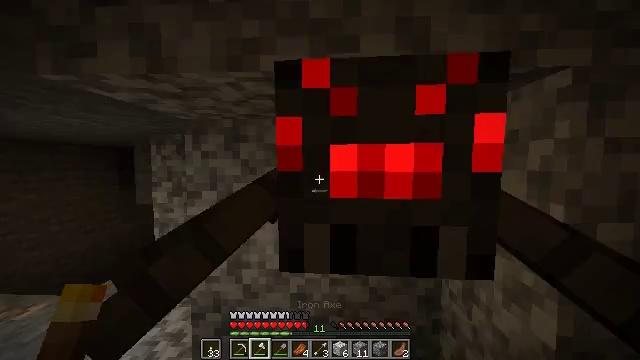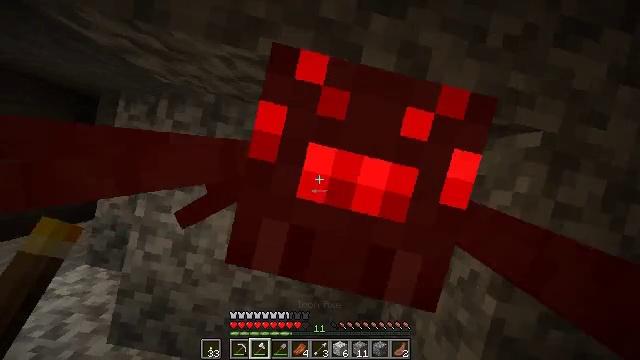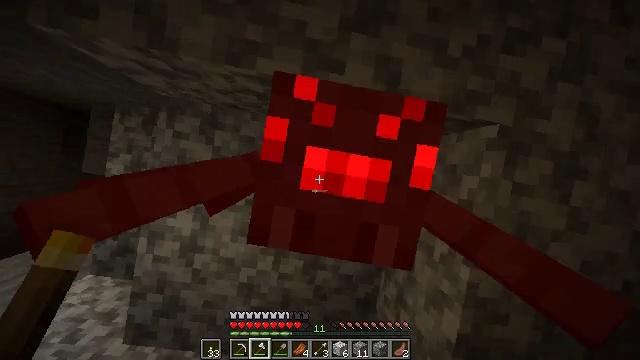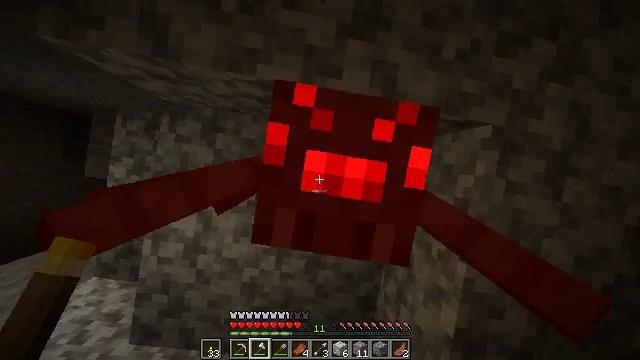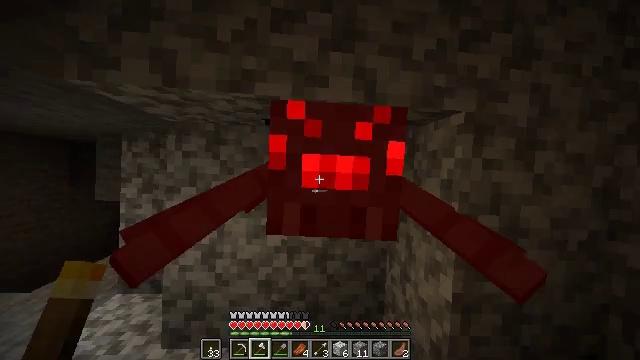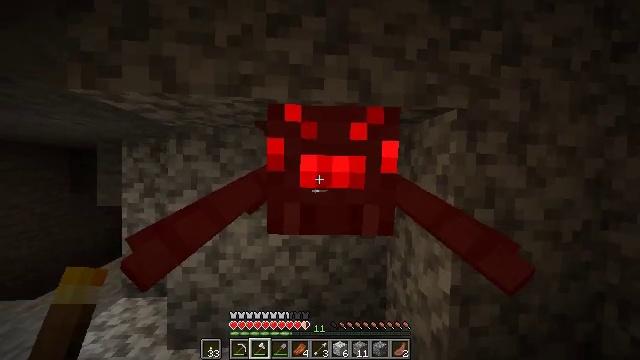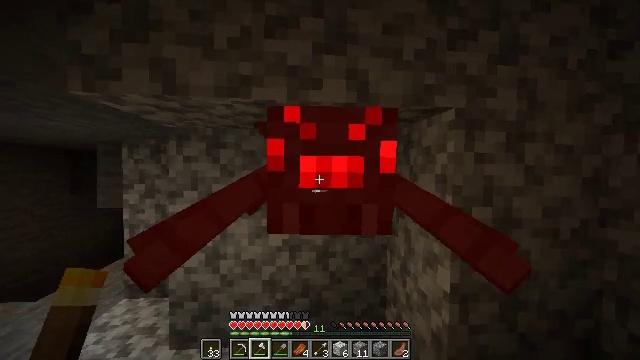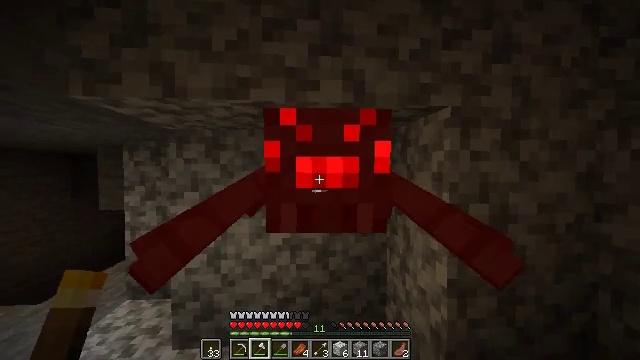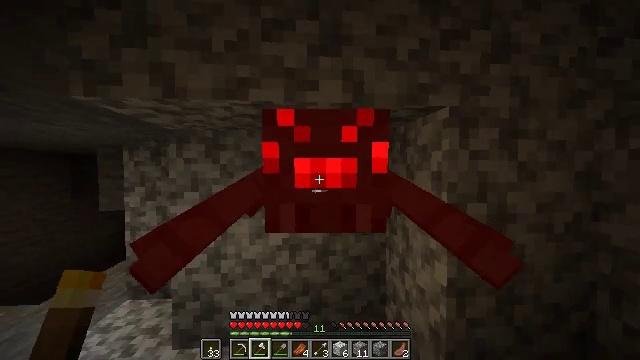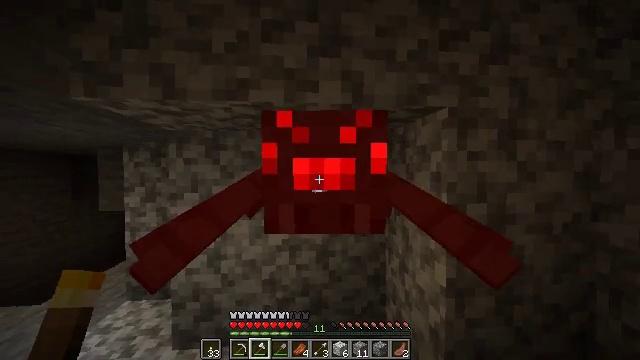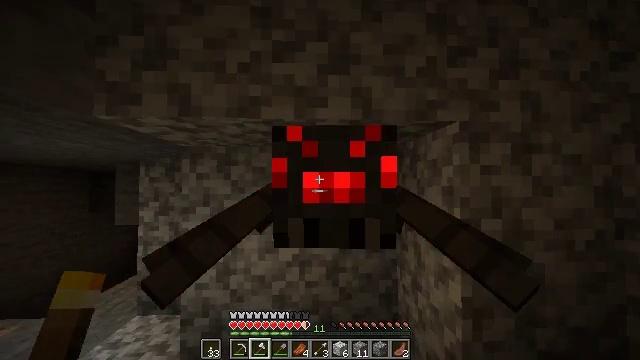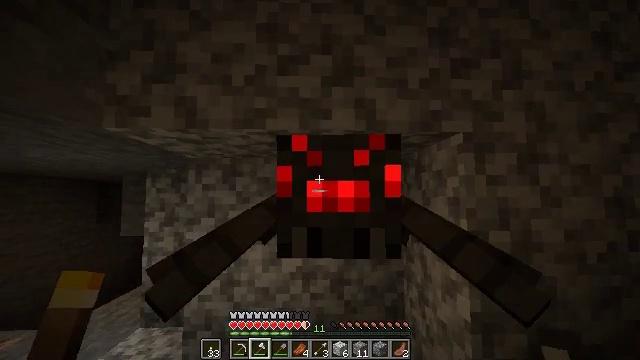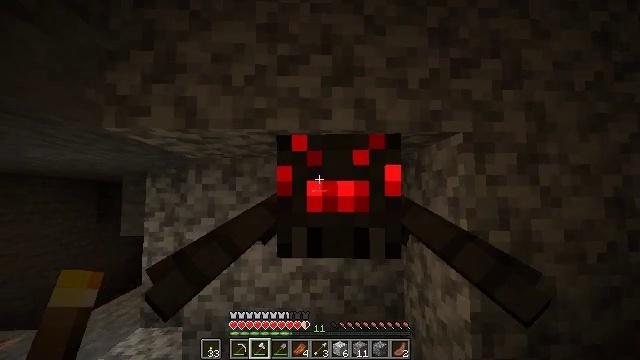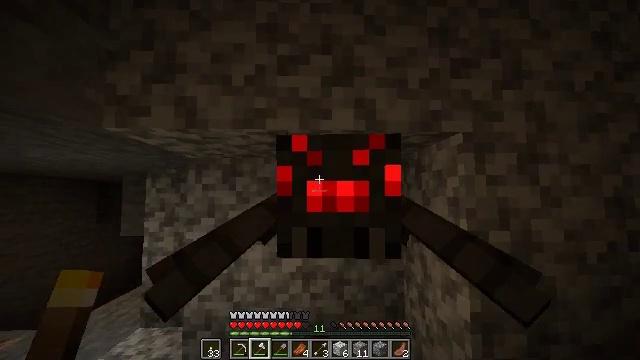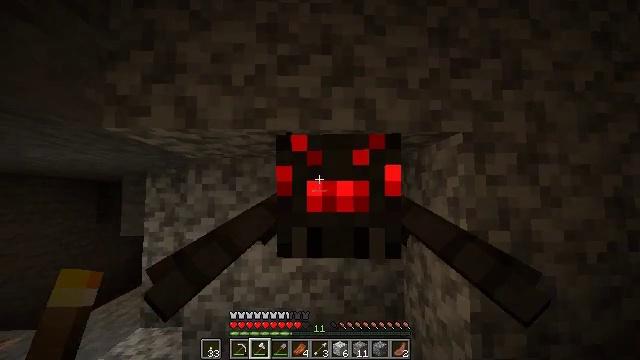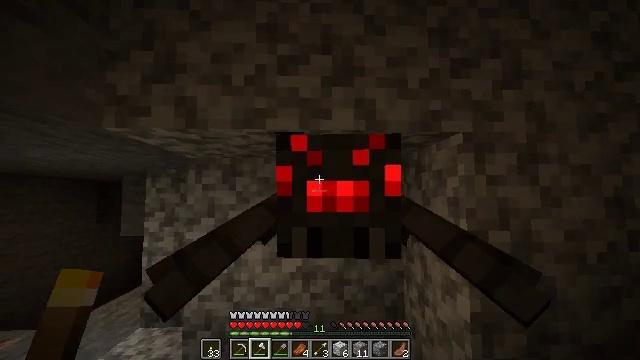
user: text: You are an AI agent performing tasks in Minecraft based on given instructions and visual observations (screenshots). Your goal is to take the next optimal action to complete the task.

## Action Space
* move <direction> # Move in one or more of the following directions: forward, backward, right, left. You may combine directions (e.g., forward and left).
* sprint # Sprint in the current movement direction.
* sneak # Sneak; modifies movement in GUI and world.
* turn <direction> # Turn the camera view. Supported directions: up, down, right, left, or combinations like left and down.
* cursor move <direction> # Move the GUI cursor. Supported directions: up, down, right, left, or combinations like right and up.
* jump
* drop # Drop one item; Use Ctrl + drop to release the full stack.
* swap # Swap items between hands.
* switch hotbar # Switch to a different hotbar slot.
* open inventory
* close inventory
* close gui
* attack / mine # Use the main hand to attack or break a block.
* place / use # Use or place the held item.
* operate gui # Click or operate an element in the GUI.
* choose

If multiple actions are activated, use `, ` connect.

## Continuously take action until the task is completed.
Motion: motion action
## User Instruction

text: Combat the spider.
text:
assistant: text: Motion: turn right and up
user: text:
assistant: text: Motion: turn right
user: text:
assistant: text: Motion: no_op
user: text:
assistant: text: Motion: no_op
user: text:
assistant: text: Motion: no_op
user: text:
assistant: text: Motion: no_op
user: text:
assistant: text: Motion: no_op
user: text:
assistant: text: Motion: no_op
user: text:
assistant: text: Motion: no_op
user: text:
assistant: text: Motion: turn left and up
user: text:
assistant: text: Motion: turn left and up
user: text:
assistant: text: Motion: attack / mine
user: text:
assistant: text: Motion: attack / mine
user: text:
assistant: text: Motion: attack / mine
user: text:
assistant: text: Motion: no_op
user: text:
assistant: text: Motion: no_op
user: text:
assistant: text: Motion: no_op
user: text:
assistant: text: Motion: no_op